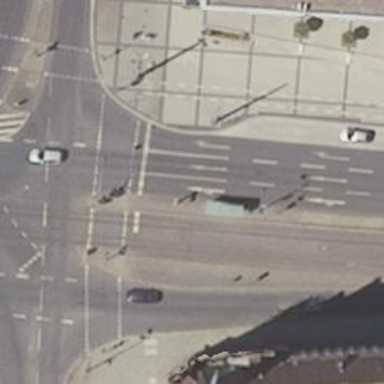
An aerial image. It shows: Tram stop.